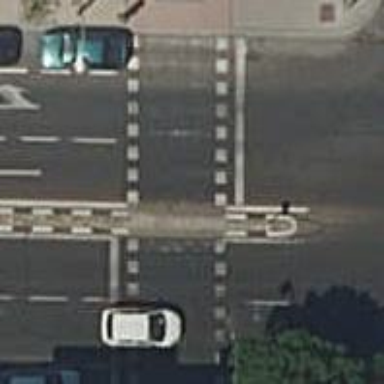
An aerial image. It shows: Kerb serving as barrier.